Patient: sex M, age 43
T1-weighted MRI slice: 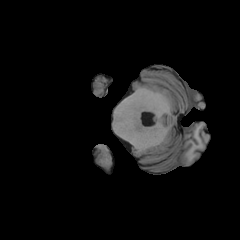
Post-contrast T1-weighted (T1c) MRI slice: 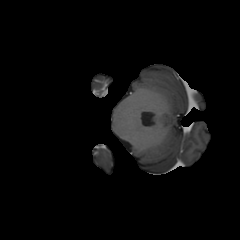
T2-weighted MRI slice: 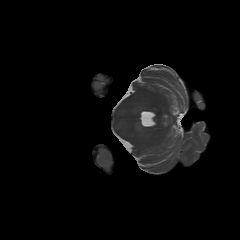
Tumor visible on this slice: no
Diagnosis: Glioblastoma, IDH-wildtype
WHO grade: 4